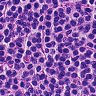
Metastatic tissue present: no